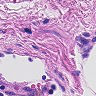
Metastatic tissue present: no